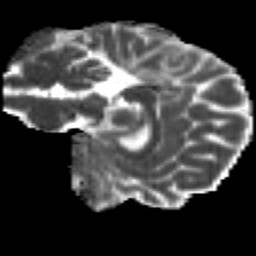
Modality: MD
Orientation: sagittal
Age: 26
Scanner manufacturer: siemens
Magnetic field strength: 3 T
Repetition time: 2.2 s
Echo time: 0.084 s